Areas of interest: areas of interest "Library"
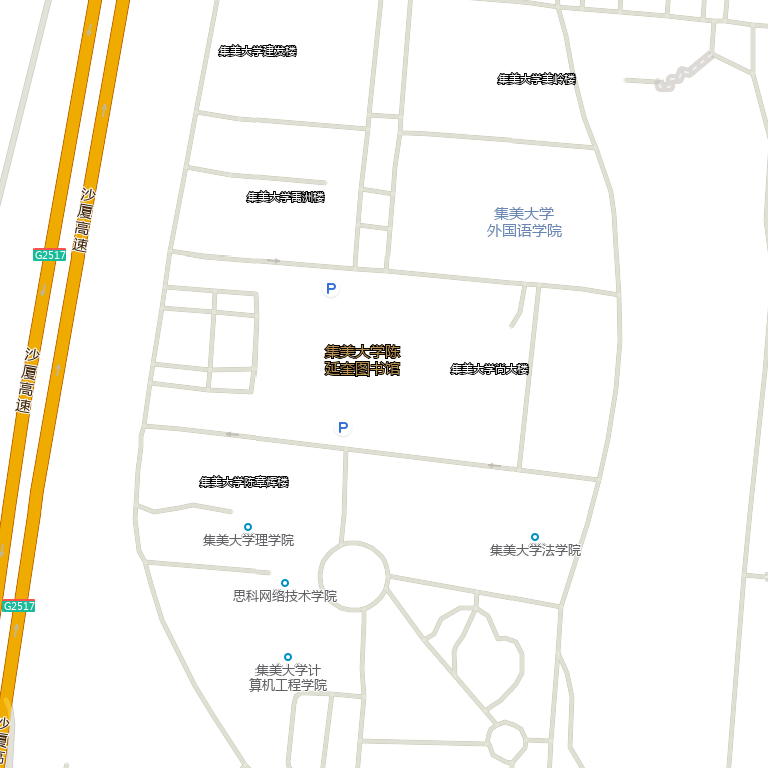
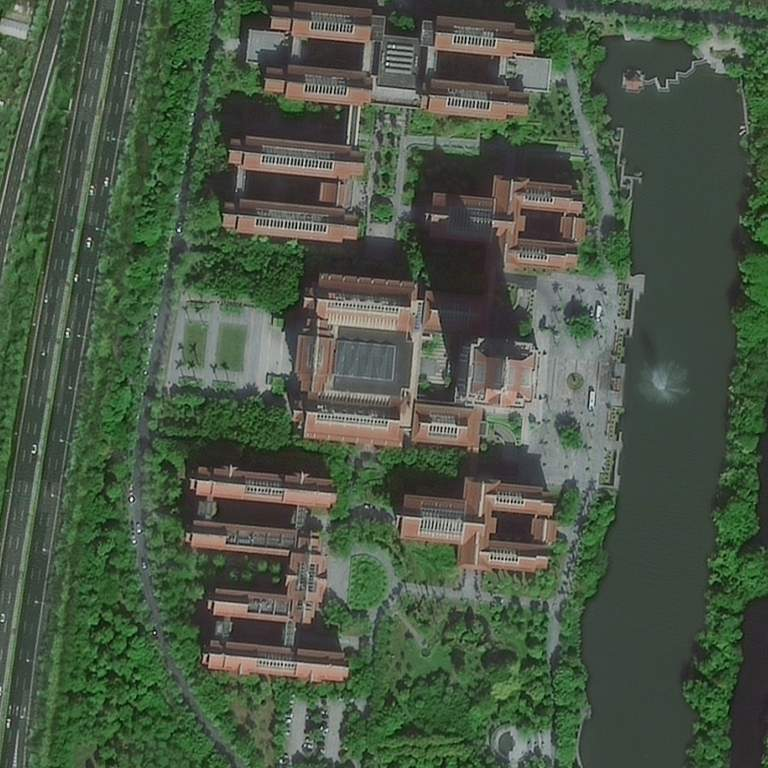